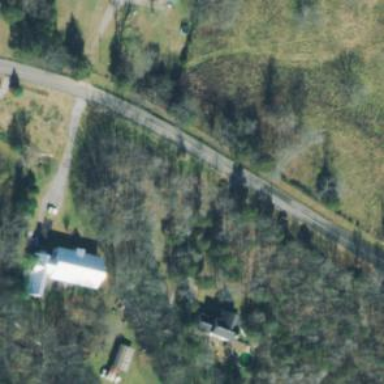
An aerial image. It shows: Driveway leading to service road.